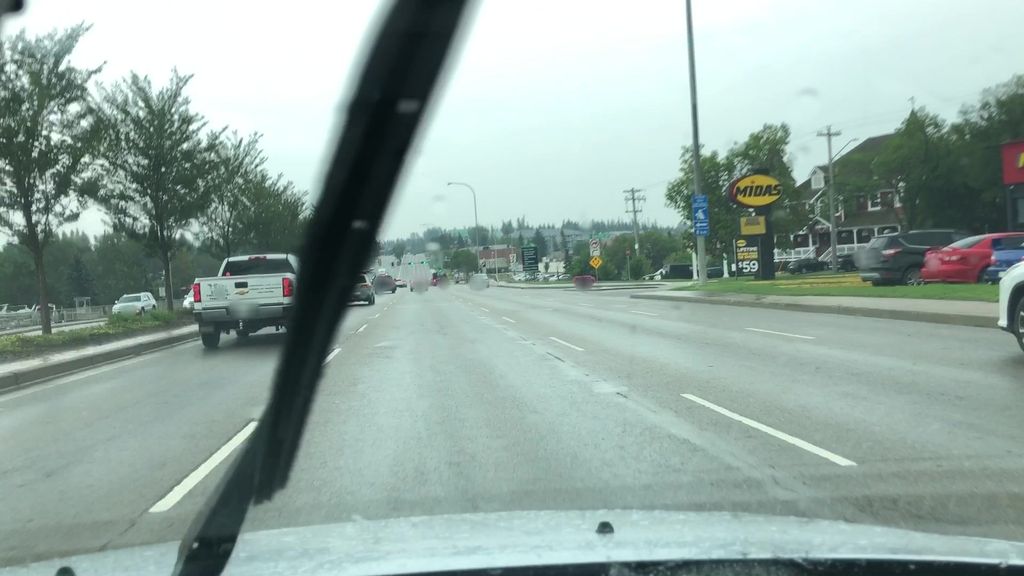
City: edmonton